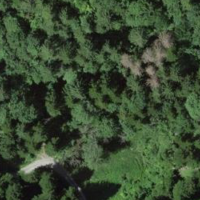
EUNIS habitat code: 44
Species observed at this site:
Caltha palustris